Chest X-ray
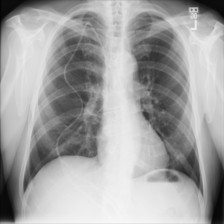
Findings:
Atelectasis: negative
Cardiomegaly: negative
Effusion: negative
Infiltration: negative
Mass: negative
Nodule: negative
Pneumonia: negative
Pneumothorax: negative
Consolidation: negative
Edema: negative
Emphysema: negative
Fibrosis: negative
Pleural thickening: negative
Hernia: negative